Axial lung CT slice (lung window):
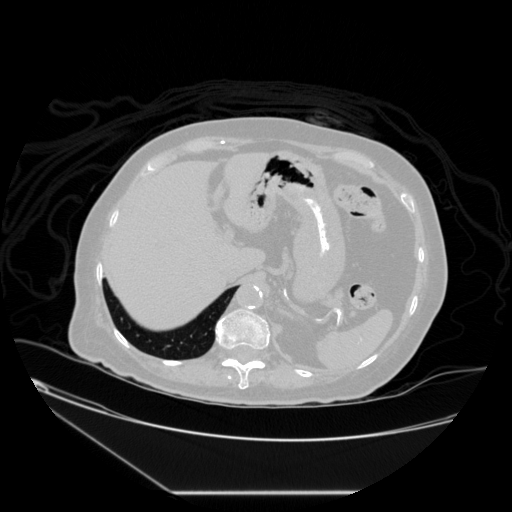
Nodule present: no